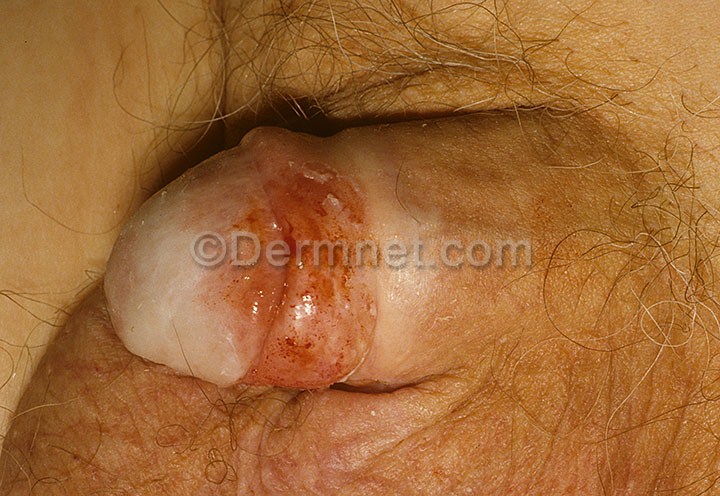
Disease: Psoriasis pictures Lichen Planus and related diseases